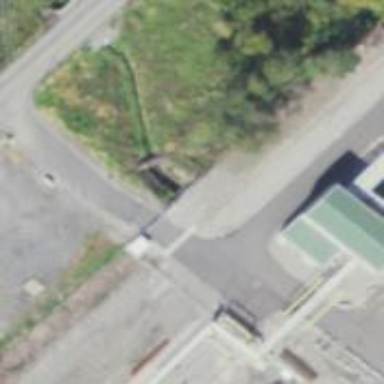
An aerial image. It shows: Abandoned railway.